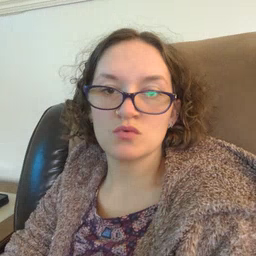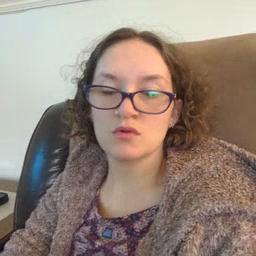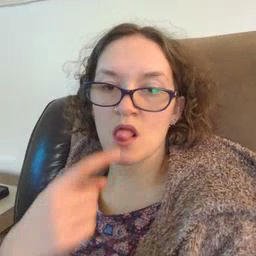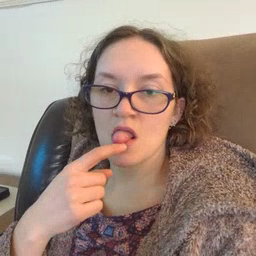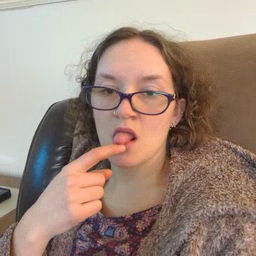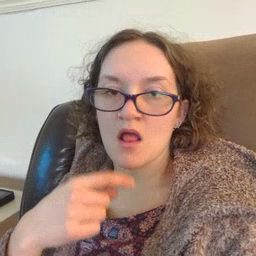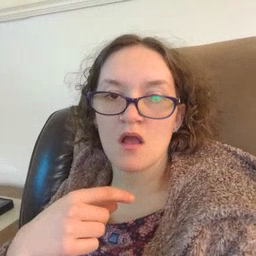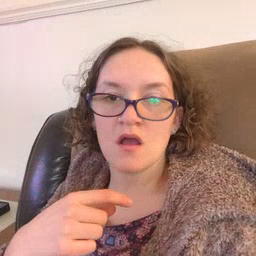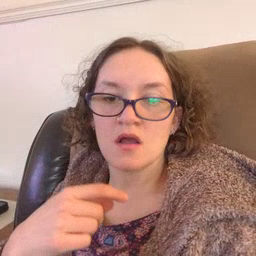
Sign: tongue